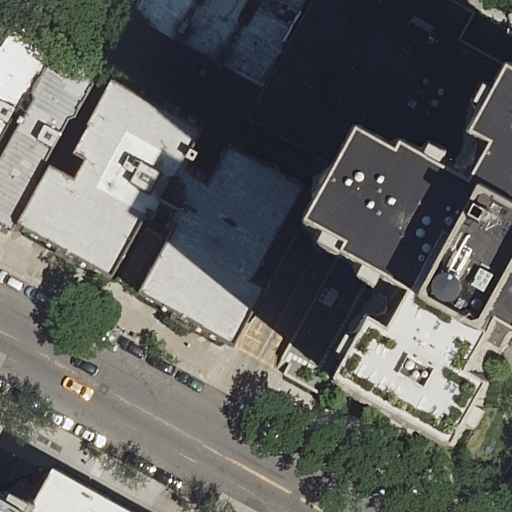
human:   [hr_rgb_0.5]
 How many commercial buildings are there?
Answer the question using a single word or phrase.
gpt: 0

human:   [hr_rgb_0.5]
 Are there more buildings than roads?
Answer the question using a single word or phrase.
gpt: yes

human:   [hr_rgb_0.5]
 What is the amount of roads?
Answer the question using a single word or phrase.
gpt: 5

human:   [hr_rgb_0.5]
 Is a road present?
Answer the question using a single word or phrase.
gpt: yes

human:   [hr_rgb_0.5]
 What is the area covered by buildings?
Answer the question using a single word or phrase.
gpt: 3517m2

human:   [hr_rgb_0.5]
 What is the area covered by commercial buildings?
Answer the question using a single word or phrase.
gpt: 0m2

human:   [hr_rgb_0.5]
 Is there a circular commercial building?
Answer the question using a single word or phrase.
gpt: no

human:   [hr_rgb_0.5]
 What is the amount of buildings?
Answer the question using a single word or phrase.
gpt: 11

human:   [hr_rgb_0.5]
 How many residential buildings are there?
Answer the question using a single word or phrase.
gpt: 11

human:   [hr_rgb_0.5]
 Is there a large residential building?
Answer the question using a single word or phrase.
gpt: yes

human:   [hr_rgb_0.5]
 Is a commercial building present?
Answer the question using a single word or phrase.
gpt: no

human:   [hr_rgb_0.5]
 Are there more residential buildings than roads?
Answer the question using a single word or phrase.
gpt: yes

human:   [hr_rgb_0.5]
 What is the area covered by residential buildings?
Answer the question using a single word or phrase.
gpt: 3517m2

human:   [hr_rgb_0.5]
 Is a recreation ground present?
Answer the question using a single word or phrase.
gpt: no

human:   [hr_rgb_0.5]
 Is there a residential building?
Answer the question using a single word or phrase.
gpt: yes

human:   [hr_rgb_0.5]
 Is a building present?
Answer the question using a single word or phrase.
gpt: yes

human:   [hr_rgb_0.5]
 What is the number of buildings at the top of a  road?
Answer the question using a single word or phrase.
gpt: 9

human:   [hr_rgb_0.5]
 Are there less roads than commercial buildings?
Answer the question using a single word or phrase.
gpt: no

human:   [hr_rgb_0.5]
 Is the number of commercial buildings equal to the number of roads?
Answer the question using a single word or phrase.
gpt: no

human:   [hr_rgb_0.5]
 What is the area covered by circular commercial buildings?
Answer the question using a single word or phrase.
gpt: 0m2

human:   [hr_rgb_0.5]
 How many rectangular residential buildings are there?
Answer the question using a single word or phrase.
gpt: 2

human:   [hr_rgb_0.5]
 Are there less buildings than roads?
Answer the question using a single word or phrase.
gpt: no

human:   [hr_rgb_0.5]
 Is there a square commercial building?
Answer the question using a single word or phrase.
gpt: no

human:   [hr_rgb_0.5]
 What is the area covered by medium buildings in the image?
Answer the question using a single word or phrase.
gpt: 1458m2

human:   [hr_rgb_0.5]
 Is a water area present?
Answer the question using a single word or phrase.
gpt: no

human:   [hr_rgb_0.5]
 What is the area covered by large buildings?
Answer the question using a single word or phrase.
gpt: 1929m2

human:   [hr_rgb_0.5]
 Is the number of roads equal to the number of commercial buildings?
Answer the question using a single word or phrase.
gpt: no

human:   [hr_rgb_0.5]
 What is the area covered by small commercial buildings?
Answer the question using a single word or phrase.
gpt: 0m2

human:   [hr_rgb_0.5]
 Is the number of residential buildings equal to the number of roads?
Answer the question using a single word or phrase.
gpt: no

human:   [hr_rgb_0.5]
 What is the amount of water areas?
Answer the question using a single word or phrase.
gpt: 0

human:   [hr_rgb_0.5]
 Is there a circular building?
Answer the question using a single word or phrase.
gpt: no

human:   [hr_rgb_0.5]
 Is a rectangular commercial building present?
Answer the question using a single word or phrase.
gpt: no

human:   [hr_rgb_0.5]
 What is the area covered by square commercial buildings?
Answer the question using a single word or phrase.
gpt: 0m2

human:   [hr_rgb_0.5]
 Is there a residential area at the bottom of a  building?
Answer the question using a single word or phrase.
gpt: no

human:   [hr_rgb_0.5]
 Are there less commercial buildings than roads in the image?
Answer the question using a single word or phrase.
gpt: yes

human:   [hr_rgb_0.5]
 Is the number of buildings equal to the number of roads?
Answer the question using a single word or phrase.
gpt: no

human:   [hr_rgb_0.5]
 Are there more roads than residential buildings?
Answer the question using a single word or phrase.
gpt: no

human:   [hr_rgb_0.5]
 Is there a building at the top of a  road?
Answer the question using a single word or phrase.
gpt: yes

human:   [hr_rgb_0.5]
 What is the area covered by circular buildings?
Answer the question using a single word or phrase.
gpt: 0m2

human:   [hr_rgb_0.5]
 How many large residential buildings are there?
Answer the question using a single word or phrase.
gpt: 2

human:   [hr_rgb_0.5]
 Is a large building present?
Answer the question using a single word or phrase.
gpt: yes

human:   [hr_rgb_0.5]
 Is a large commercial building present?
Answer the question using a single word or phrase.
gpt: no

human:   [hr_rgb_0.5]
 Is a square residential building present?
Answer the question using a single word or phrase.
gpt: no

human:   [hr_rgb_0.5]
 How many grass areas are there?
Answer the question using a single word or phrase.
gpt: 0

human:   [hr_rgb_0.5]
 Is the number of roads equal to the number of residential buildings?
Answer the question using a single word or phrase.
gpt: no

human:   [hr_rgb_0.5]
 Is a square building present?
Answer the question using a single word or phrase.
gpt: no

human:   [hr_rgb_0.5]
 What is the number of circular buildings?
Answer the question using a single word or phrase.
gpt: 0

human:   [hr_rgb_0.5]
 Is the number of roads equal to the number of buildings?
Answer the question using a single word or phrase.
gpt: no

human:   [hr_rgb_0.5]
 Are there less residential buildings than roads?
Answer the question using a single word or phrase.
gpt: no

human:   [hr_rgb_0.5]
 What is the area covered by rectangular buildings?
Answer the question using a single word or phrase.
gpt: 79m2

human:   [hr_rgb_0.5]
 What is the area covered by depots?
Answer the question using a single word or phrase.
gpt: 0m2

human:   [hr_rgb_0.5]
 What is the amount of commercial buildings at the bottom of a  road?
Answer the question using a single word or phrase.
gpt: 0

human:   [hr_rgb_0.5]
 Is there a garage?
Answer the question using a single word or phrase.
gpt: no

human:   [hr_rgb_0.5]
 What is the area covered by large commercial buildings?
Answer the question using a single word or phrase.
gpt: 0m2

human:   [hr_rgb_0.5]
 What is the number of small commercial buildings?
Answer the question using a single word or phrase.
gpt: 0

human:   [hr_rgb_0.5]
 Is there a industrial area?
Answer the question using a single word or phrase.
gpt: no

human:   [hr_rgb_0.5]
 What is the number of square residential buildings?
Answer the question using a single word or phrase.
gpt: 0

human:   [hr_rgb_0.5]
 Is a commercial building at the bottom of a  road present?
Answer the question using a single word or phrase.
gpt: no

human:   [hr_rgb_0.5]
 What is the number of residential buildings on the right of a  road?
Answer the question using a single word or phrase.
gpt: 4

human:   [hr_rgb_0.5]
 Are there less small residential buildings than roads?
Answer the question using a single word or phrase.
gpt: yes

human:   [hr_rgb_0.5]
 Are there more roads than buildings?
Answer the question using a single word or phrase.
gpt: no

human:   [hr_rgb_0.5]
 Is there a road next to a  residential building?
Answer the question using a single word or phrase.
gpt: yes

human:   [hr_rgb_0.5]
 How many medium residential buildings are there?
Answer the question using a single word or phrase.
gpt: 6

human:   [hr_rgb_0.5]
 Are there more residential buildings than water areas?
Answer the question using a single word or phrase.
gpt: yes